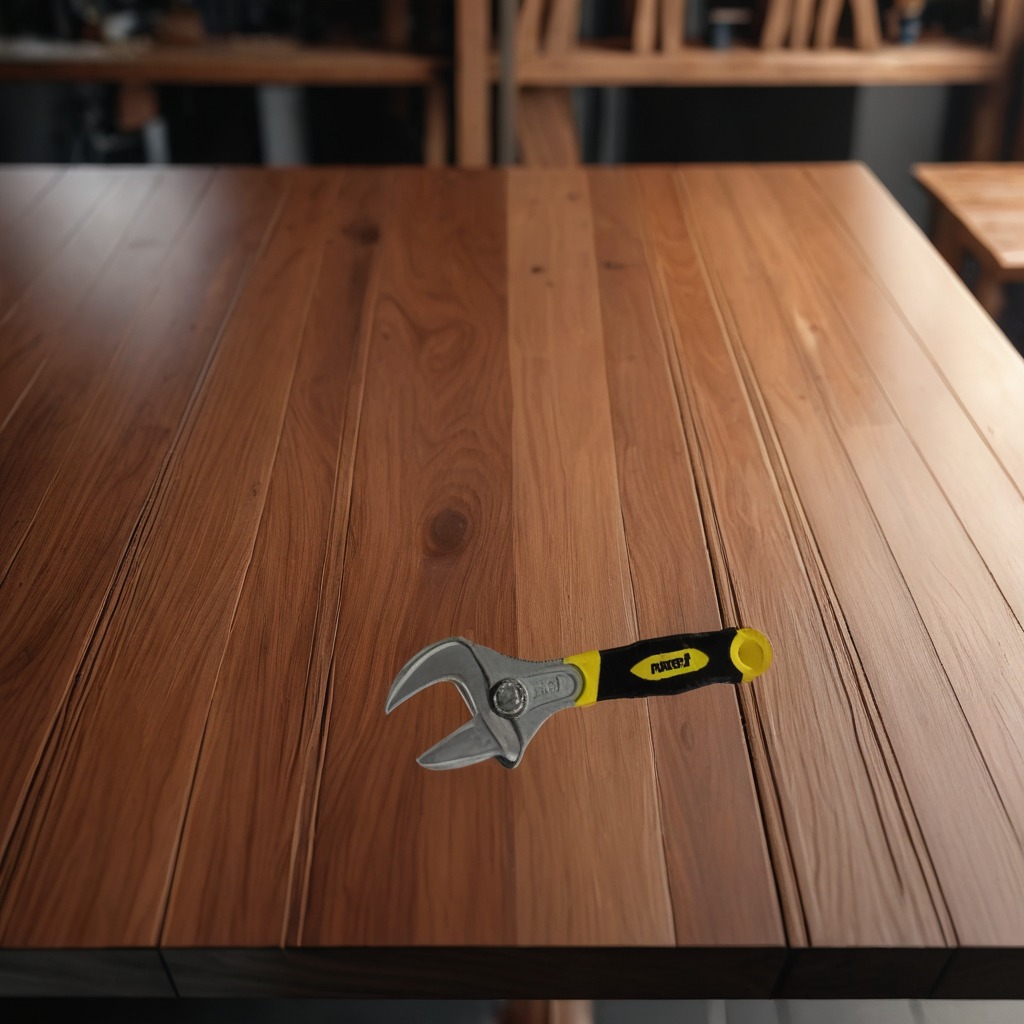
An wrench is lying on the wooden table in a carpentry studio.